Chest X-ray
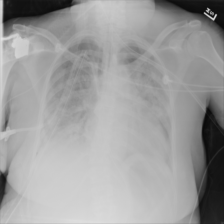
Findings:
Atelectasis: negative
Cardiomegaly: negative
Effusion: negative
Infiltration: negative
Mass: negative
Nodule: negative
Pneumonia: negative
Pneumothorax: negative
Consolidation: negative
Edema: negative
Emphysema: negative
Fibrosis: negative
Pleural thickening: negative
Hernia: negative